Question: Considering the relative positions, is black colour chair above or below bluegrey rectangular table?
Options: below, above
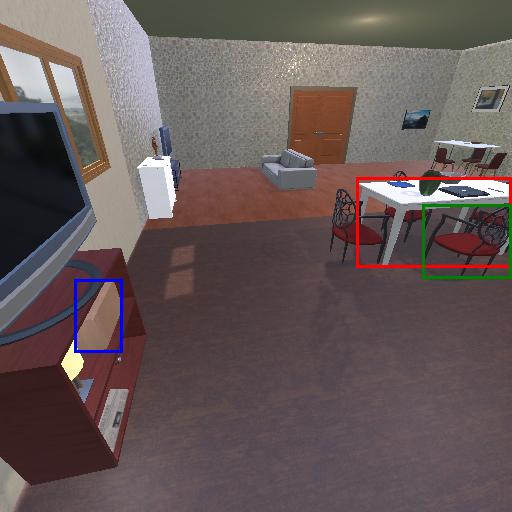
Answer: below